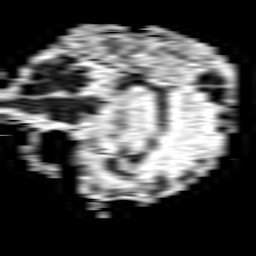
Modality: ADC
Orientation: sagittal
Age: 77
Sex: male
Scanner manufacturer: philips
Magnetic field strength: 1.5 T
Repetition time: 3.395 s
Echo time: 0.06922 s